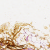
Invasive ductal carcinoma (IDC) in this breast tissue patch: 0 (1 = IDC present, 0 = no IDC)